【题型】解答题　【知识点】解析几何　【难度】medium
如图，已知抛物线$y^2=4x$的焦点为$F$，准线与$x$轴的交点为$M$. 过点$F$的直线与抛物线交于$A$、$B$两点.

(1)若点$A$在第一象限，且$|AF|=4$，求直线$AB$的倾斜角；\\
(2)若点$M$在以线段$AB$为直径的圆周上，求直线$AB$的方程；\\
(3)设直线$AM$、$BM$分别与$y$轴交于$P$、$Q$两点，记$\triangle MAB$、$\triangle MPQ$的面积分别为$S_1$、$S_2$，求$\dfrac{S_1}{S_2}$的取值范围.
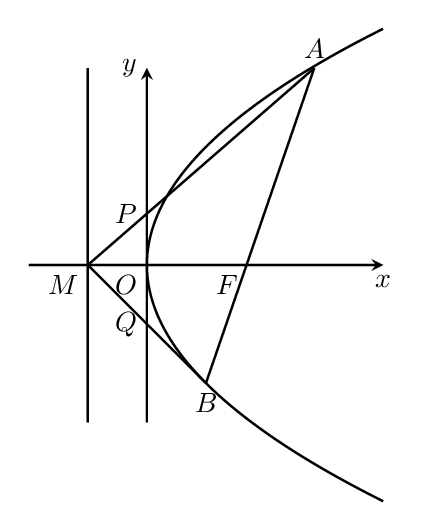
【解答】
\textbf{【答案】}(1)$\dfrac{\pi}{3}$\\
(2)$x=1$\\
(3)$[4,+\infty)$

\vspace{0.3cm}
\textbf{【分析】}（1）由定义得出$A(3,2\sqrt{3})$，再由斜率公式得出倾斜角；\\
（2）联立直线和抛物线方程，利用韦达定理以及$\overrightarrow{MA}\cdot\overrightarrow{MB}=0$得出直线$AB$的方程；\\
（3）由韦达定理得出$P$、$Q$两点的纵坐标，再由面积公式得出$\dfrac{S_1}{S_2}$的取值范围.

\vspace{0.3cm}
\textbf{【详解】}（1）设$A(x_1,y_1)$，则$|AF|=x_1+1=4$，解得$x_1=3,y_1=2\sqrt{3}$，则$A(3,2\sqrt{3})$.\\
又$F(1,0)$，所以$k_{AB}=k_{AF}=\dfrac{2\sqrt{3}}{3-1}=\sqrt{3}$.\\
所以直线$AB$的倾斜角为$\dfrac{\pi}{3}$.

\vspace{0.3cm}
（2）由题意得$M(-1,0)$，设$A(x_1,y_1),B(x_2,y_2)$，所以$\overrightarrow{MA}=(x_1+1,y_1),\overrightarrow{MB}=(x_2+1,y_2)$，\\
又点$M$在以线段$AB$为直径的圆周上，所以$\overrightarrow{MA}\cdot\overrightarrow{MB}=x_1x_2+x_1+x_2+1+y_1y_2=0\ ①$\\
设直线$AB$的方程为$x=my+1$，联立$y^2=4x$得，$y^2-4my-4=0$.\\
所以$y_1+y_2=4m,y_1y_2=-4$，$x_1+x_2=4m^2+2,x_1x_2=1$.\\
由①可得，$m^2=0,m=0$.\\
因此直线$AB$的方程为$x=1$.

\vspace{0.3cm}
（3）设直线$AB$的方程为$x=my+1$，联立$y^2=4x$得，$y^2-4my-4=0$.\\
所以$y_1+y_2=4m,y_1y_2=-4$.\\
$AM$的方程为$y=\dfrac{y_1}{x_1+1}(x+1)$，令$x=0$，则$y_P=\dfrac{y_1}{x_1+1}=\dfrac{y_1}{my_1+2}$.\\
同理可得$y_Q=\dfrac{y_2}{x_2+1}=\dfrac{y_2}{my_2+2}$.\\
所以$|y_P-y_Q|=\left|\dfrac{y_1}{my_1+2}-\dfrac{y_2}{my_2+2}\right|=\left|\dfrac{2(y_1-y_2)}{m^2y_1y_2+2m(y_1+y_2)+4}\right|=\left|\dfrac{2(y_1-y_2)}{-4m^2+8m^2+4}\right|$\\
则$\dfrac{S_1}{S_2}=\dfrac{\dfrac{1}{2}|MF|\cdot|y_1-y_2|}{\dfrac{1}{2}|MO|\cdot|y_P-y_Q|}=\dfrac{2|y_1-y_2|}{1\times 2\times\dfrac{|y_1-y_2|}{4m^2+4}}=4m^2+4\geq 4$，即$\dfrac{S_1}{S_2}$的取值范围$[4,+\infty)$.

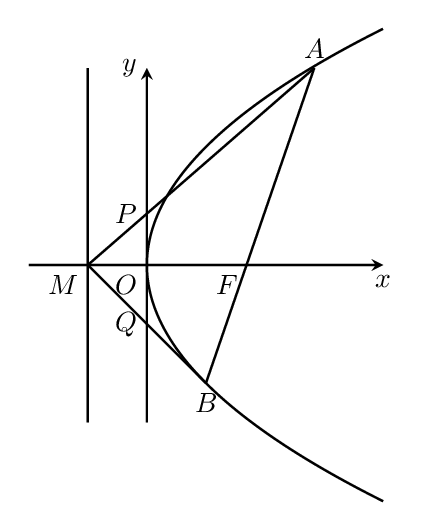